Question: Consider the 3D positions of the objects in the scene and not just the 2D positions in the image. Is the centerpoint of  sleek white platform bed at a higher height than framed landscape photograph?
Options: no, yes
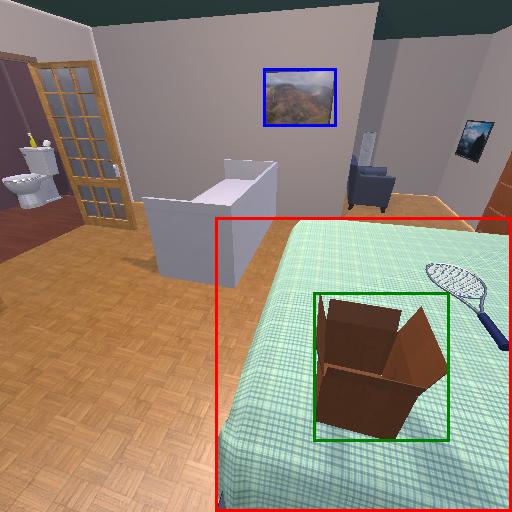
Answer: no